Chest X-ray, AP view. Patient: 66 years old, sex F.
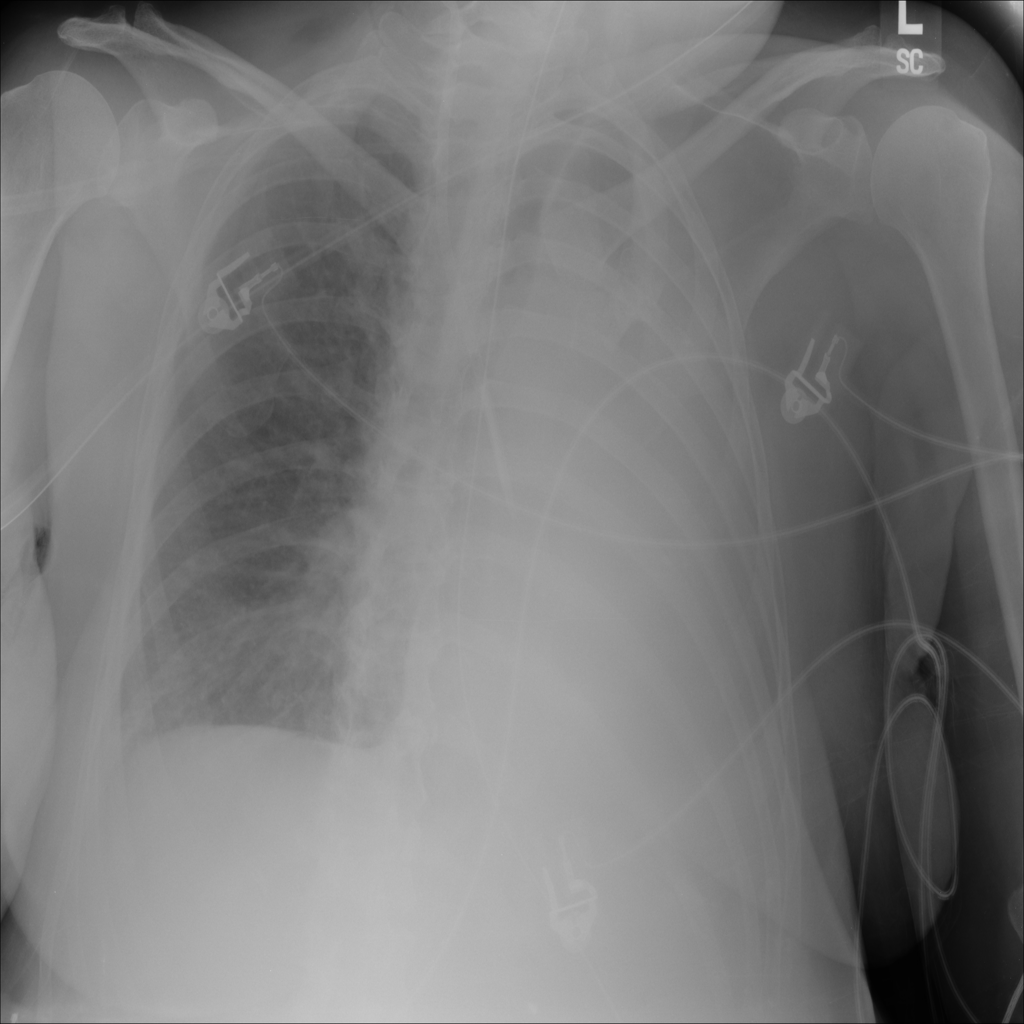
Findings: Atelectasis